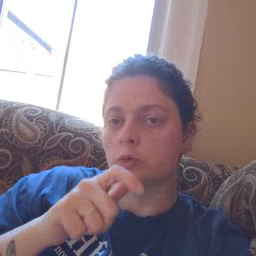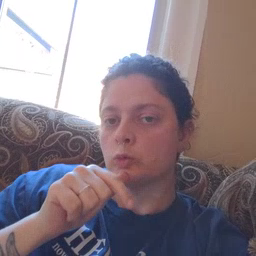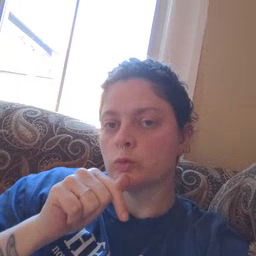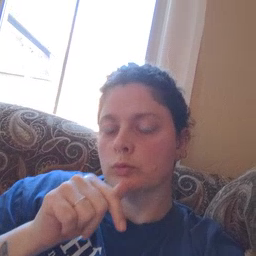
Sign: who